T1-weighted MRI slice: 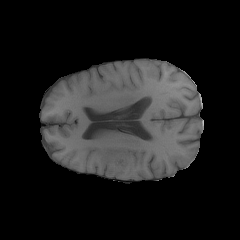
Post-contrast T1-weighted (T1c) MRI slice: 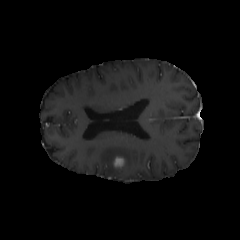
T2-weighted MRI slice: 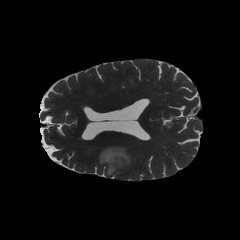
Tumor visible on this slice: yes